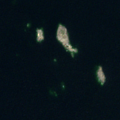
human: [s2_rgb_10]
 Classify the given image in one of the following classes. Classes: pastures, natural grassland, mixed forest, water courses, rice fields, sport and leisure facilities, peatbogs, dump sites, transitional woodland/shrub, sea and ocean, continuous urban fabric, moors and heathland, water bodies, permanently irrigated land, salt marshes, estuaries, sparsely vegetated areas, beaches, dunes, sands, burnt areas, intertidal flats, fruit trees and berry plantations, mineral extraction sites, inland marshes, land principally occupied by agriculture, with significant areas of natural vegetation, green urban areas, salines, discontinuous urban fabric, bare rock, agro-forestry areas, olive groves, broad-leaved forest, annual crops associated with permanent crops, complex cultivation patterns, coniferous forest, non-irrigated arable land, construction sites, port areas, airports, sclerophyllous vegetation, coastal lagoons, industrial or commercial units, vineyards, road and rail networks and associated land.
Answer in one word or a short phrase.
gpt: sea and ocean